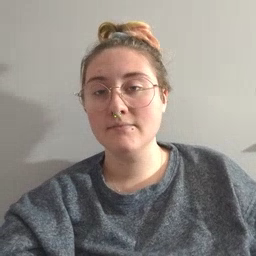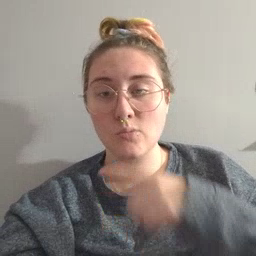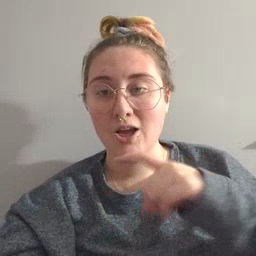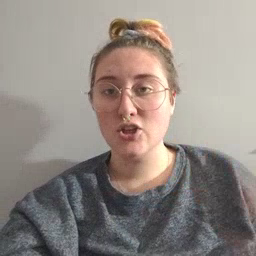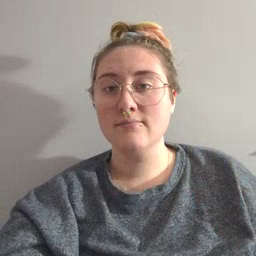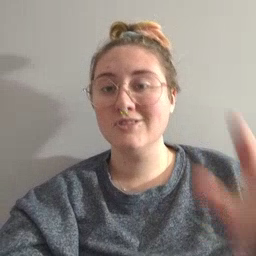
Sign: dryer